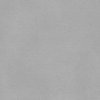
Label: dusty